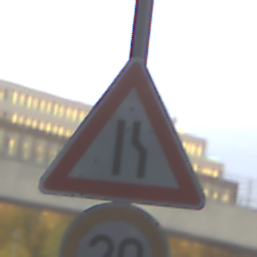
Verkehrszeichen: EinseitigVerengteFahrbahnRechts
Zusatzzeichen unten: Geschwindigkeit20
Umgebung: Outdoor, Urban
Tageszeit: SunriseSunset
Wetter: PartlyCloudy
Licht: Natural
Jahreszeit: NotSpecified
Kontrast: MediumContrast